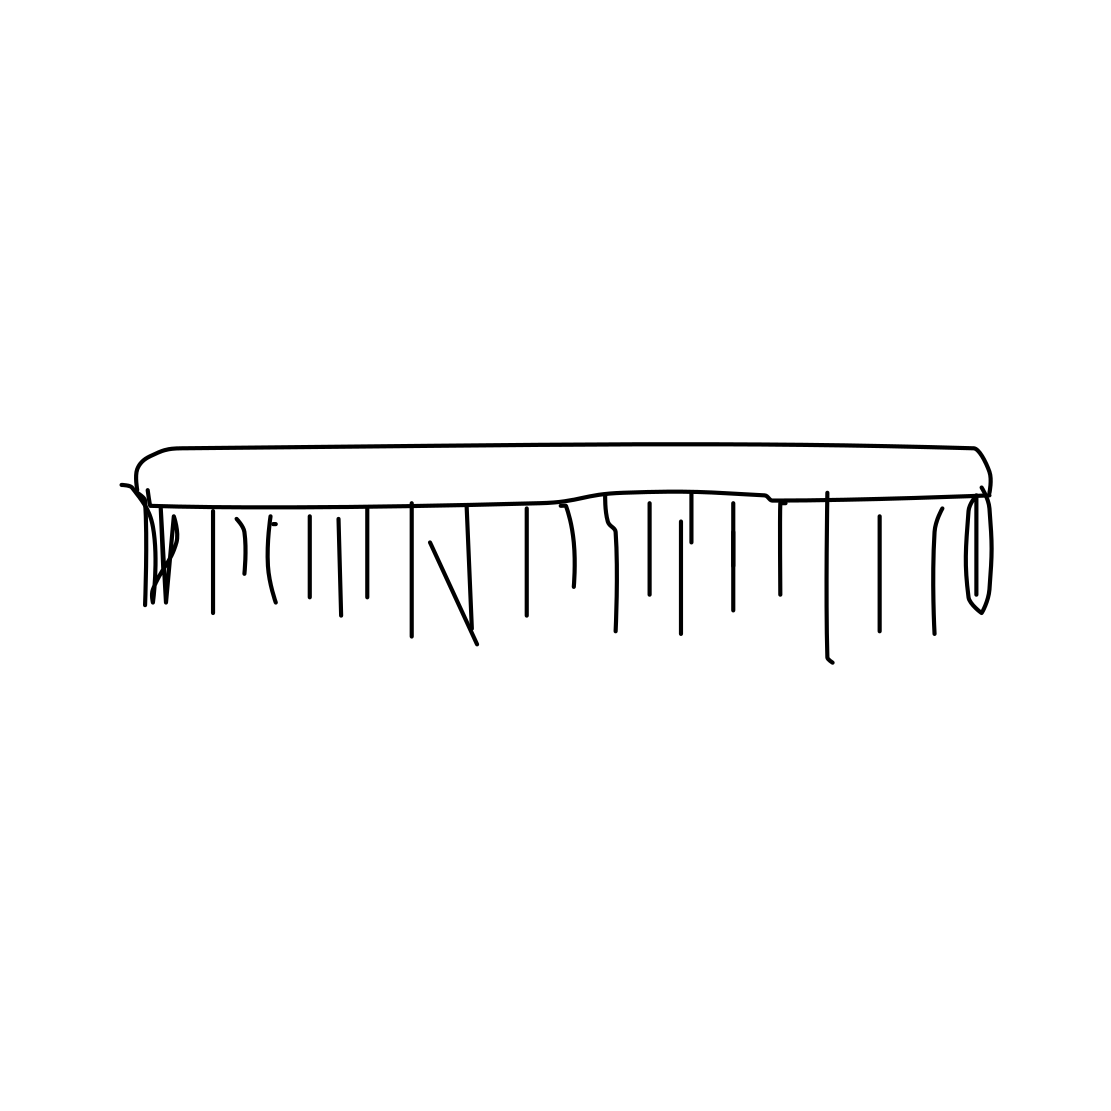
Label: comb